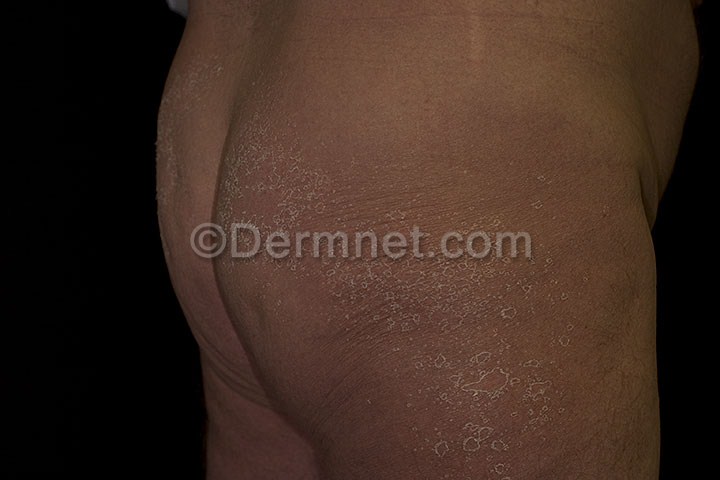
Disease: Eczema Photos